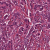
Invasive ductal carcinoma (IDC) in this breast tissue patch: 1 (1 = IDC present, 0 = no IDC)